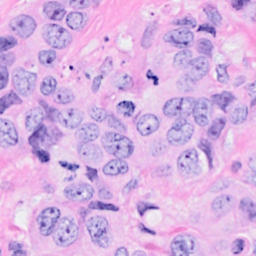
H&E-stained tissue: Breast